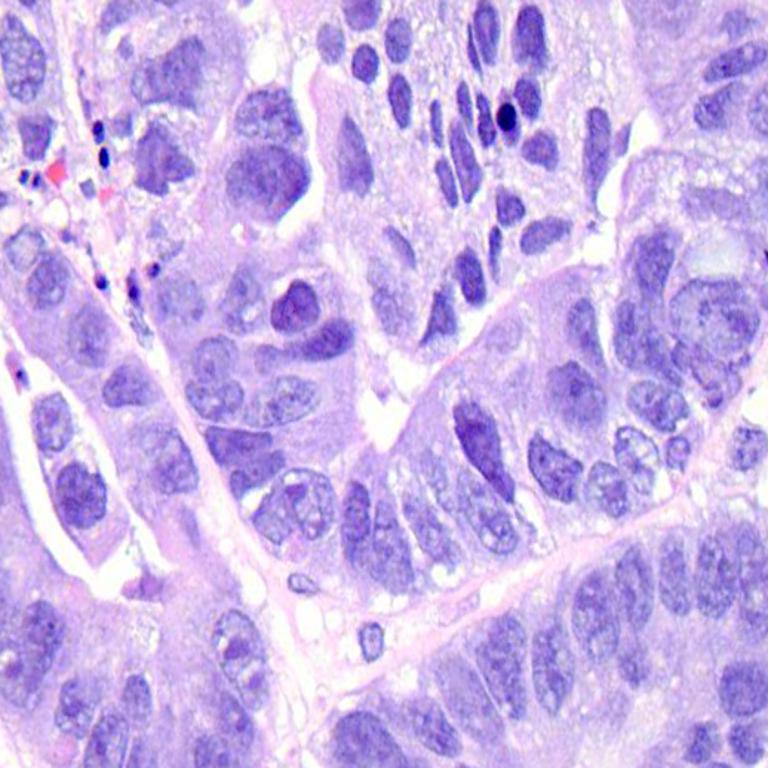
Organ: colon
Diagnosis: adenocarcinomas